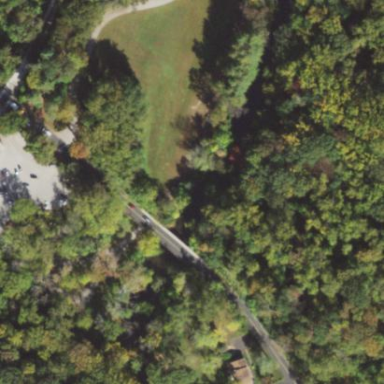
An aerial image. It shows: Serene woodland landscape.